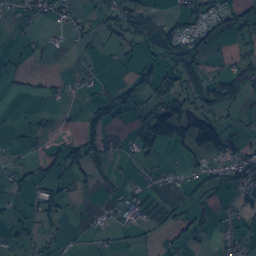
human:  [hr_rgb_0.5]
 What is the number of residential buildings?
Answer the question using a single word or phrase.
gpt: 32

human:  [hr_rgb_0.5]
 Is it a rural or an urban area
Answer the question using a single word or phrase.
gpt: rural

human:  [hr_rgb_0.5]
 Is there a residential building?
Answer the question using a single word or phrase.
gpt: yes

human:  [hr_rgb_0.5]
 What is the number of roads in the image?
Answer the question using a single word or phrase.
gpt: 6

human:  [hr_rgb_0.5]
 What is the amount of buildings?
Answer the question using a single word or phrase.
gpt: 32

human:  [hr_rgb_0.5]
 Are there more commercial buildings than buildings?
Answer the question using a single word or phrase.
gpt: no

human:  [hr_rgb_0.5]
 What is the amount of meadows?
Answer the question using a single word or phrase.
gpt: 5

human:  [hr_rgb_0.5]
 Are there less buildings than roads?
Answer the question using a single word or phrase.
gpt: no

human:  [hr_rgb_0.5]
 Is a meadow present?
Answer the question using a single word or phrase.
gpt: yes

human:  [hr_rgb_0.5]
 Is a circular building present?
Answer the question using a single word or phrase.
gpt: no

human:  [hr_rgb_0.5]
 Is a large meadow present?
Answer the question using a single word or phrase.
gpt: yes

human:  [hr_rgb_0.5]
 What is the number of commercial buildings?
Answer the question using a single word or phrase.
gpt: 0

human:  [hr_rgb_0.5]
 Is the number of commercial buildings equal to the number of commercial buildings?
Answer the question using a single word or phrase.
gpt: yes

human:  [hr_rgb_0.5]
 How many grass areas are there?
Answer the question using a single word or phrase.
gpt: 5

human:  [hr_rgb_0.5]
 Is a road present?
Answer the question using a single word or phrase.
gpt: yes

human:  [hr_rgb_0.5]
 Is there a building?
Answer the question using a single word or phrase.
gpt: yes

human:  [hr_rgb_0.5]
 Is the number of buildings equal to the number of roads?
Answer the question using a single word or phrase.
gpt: no

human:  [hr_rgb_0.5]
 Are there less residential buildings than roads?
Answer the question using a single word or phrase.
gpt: no

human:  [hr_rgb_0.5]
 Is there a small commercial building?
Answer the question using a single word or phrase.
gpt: no

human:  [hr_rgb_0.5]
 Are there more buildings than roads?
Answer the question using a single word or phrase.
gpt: yes

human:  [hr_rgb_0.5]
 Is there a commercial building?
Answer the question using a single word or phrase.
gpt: no

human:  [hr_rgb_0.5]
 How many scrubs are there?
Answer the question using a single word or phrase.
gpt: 1

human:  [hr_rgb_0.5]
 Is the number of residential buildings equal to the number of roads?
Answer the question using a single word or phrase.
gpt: no

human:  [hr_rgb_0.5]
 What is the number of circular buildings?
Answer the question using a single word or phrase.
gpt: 0

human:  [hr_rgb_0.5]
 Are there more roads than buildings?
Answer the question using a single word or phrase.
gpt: no

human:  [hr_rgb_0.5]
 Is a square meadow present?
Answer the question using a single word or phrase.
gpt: no

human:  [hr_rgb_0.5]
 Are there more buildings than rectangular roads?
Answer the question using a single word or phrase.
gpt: yes

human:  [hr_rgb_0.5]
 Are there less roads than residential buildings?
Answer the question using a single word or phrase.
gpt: yes

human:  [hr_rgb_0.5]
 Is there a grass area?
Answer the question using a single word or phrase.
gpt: yes

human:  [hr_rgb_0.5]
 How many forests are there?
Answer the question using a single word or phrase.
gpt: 1

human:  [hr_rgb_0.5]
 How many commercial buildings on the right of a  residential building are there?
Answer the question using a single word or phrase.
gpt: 0

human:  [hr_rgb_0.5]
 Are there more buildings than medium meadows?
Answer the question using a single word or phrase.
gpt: yes

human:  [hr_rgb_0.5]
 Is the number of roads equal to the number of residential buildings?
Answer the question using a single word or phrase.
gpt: no

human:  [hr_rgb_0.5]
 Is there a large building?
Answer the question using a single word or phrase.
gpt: no

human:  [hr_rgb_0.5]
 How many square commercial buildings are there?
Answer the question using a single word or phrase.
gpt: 0

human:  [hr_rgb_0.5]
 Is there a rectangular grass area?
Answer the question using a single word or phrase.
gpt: no

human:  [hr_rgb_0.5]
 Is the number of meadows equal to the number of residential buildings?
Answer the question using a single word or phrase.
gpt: no

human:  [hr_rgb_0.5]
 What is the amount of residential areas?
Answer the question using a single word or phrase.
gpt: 1

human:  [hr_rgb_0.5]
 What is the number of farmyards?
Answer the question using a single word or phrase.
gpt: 1

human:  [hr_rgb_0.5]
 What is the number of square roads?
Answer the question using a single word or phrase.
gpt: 0

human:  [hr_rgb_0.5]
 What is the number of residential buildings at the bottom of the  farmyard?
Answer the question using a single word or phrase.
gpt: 0

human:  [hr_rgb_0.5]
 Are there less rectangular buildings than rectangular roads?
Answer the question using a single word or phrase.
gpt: no

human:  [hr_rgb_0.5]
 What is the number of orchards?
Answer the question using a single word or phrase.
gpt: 1

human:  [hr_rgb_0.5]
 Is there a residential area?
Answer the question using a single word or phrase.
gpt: yes

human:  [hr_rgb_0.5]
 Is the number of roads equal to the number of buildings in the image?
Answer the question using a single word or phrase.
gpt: no

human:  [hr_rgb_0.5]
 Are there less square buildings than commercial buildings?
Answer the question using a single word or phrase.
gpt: no

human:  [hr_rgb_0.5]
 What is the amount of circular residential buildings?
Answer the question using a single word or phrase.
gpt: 0

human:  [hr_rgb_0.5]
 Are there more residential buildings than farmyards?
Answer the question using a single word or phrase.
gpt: yes

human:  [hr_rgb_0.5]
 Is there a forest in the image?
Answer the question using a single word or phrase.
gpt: yes

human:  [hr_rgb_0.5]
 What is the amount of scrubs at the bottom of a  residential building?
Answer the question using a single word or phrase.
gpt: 0

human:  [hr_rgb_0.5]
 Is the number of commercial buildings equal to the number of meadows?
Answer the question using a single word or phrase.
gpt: no

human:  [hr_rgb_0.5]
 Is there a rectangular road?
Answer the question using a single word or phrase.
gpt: no

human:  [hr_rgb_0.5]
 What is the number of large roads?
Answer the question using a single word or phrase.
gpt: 0

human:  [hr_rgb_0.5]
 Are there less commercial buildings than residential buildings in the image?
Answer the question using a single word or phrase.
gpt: yes

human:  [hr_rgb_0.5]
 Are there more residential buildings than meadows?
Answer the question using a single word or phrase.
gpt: yes

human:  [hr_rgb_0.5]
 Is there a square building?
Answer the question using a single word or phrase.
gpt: no

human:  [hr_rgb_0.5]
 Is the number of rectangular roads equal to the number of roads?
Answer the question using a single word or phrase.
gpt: no

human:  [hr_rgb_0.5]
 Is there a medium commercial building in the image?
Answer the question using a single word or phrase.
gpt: no

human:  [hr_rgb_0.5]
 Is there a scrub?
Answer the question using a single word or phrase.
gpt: yes

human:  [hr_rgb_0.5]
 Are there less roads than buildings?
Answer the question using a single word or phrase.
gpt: yes

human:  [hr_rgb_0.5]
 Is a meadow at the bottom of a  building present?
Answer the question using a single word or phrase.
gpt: no

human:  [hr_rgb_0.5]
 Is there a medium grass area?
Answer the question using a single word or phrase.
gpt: no

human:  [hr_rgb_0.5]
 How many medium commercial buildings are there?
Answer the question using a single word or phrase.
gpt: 0

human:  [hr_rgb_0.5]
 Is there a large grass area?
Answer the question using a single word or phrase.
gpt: yes